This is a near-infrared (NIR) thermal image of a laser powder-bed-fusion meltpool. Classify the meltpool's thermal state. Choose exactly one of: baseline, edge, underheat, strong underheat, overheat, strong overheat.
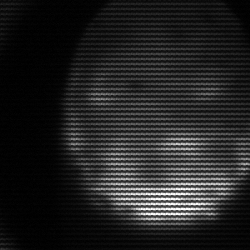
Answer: edge